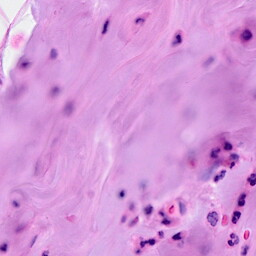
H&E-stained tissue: Breast